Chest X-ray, PA view. Patient: 57 years old, sex M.
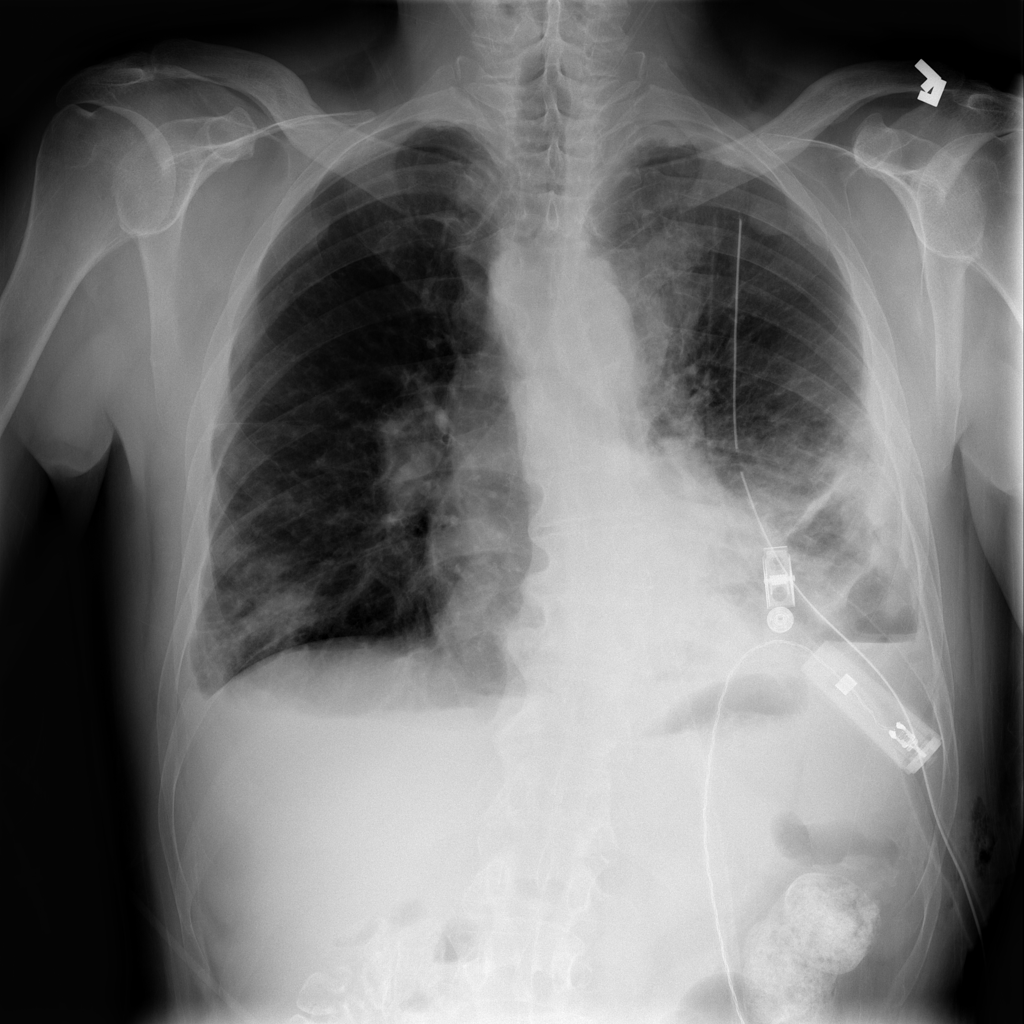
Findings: Infiltration, Mass